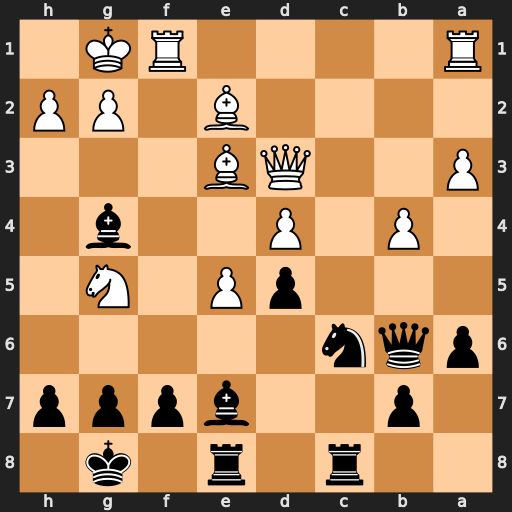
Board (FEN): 2r1r1k1/1p2bppp/pqn5/3pP1N1/1P1P2b1/P2QB3/4B1PP/R4RK1
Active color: b
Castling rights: -
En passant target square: -
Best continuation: Bxg5 Bxg4 Nxe5